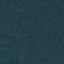
Land use / land cover class: Forest